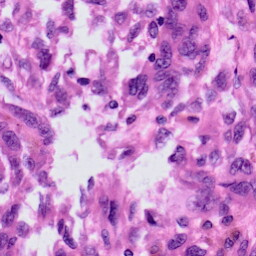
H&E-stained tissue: Skin